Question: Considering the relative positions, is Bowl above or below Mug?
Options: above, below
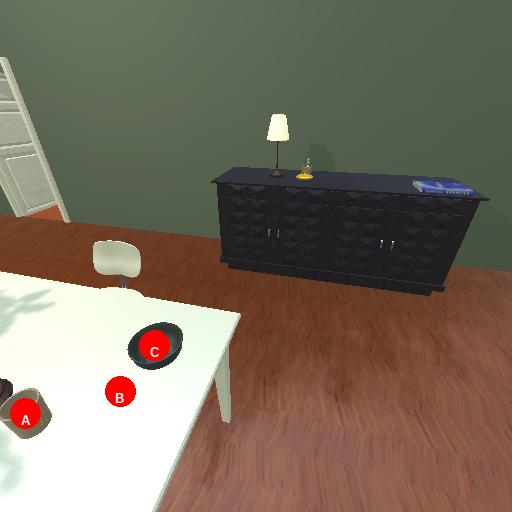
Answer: above